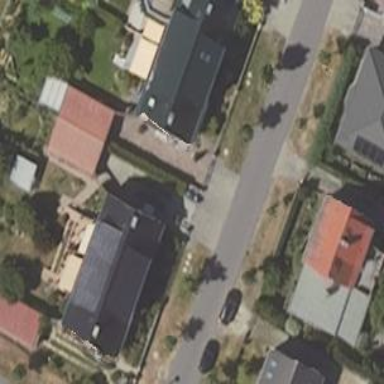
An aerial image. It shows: Residential building.